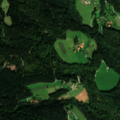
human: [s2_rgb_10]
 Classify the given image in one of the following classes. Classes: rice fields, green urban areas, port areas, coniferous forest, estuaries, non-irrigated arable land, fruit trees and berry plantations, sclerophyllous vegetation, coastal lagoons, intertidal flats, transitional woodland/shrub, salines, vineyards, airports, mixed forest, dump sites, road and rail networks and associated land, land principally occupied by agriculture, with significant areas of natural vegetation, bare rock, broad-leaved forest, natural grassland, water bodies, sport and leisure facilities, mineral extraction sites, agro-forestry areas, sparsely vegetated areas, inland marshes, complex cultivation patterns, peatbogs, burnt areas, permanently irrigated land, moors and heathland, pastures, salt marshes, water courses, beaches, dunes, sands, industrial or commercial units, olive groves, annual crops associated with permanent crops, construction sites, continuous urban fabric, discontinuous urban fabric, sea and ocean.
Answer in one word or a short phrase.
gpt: pastures, land principally occupied by agriculture, with significant areas of natural vegetation, coniferous forest, mixed forest